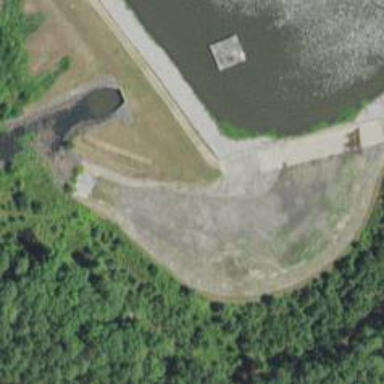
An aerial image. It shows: Spillway along waterway.